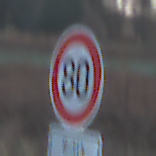
Verkehrszeichen: Geschwindigkeit80
Zusatzzeichen unten: ZeitangabenOhneBeschraenkungAufWochentage2
Umgebung: Outdoor, Nature
Tageszeit: SunriseSunset
Wetter: Clear
Licht: Natural
Jahreszeit: Winter
Kontrast: LowContrast